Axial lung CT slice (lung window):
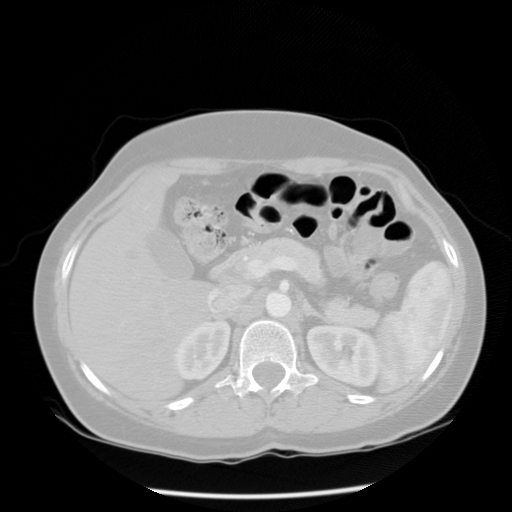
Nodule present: no